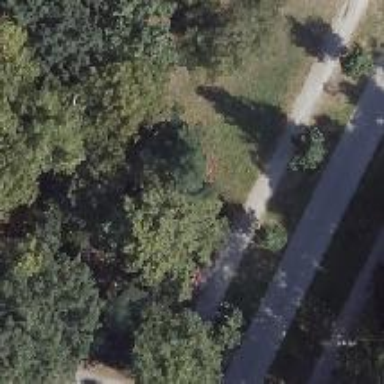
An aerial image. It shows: Avenue.